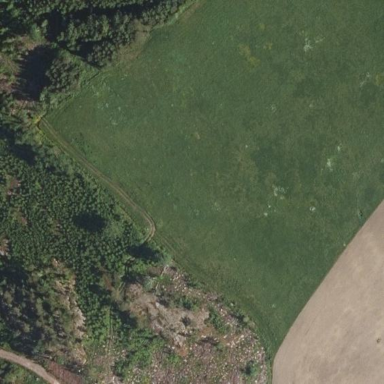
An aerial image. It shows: Forest area.